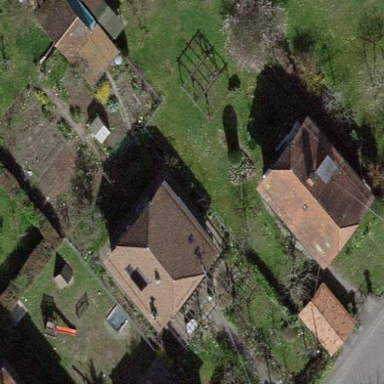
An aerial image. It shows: Garden surrounded by fence.